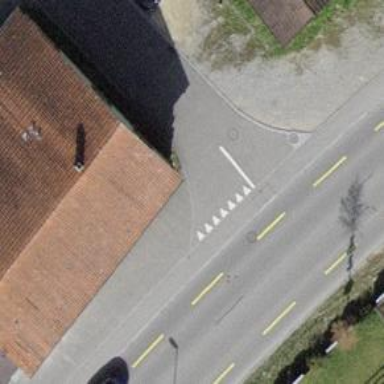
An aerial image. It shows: Road with "give way" sign.